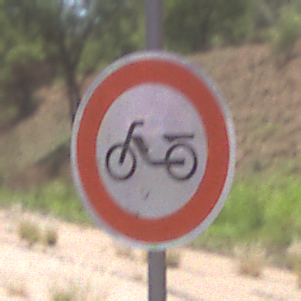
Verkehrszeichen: VerbotMofas
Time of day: Midday
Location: Outdoor (RoadRail)
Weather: Clear
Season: NotSpecified
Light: Natural